Question: I want to display my products data from firebase but I don't know what I am doing wrong.
'''
class HomeActivity : AppCompatActivity() {
private var productsRef: DatabaseReference? = null
private var layoutManager: RecyclerView.LayoutManager? = null
override fun onCreate(savedInstanceState: Bundle?) {
super.onCreate(savedInstanceState)
setContentView(R.layout.activity_home)
productsRef = FirebaseDatabase.getInstance().getReference("Products")
override fun onStart() {
super.onStart()
val options = productsRef.let {
FirebaseRecyclerOptions.Builder<Products>()
.setQuery(it!!, Products::class.java)
.build()
}
val adapter = object : FirebaseRecyclerAdapter<Products, ProductsViewHolder>(options) {
override fun onBindViewHolder(holder: ProductsViewHolder, position: Int, model: Products) {
holder.txtProductName.text = model.getPname()
holder.txtProductDescription.text = model.getDescription()
holder.txtProductPrice.text = "Price = " + model.getPrice() + "$"
Picasso.get().load(model.getImage()).into(holder.imageView)
}
override fun onCreateViewHolder(parent: ViewGroup, viewType: Int): ProductsViewHolder {
val view: View = LayoutInflater.from(parent.context).inflate(R.layout.product_items_layout, parent, false)
return ProductsViewHolder(view)
}
}
adapter.startListening()
recycler_menu.adapter = adapter
recycler_menu.layoutManager = LinearLayoutManager(this)
recycler_menu.setHasFixedSize(true)
recycler_menu.layoutManager = layoutManager
}
}
'''
'''
class ProductsViewHolder(itemView: View):RecyclerView.ViewHolder(itemView) {
var txtProductName: TextView = itemView.product_name
var txtProductDescription: TextView = itemView.product_description
var txtProductPrice: TextView = itemView.product_price
var imageView: ImageView = itemView.product_image
}
'''

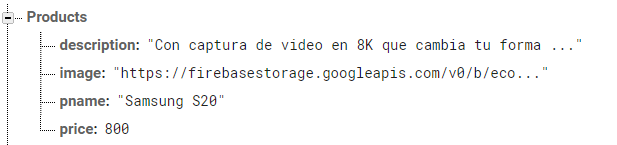
Answer: If you want to show a list of products in a recycler view, you need to have a products in the database. In the screenshot, we see that you have only the properties a single product under '/Products', which isn't enough to populate a recycler view. Firebase will try to load a product from each of your individual properties (like 'description' and 'image') and will fail to do so, because it tries to convert that single value to an entire product object.
---
The structure you'll need is:
'''
Products: {
"someProductId": {
"description: "...",
"imge: "...",
"pname: "...",
"price: "..."
}
}
'''
Now if you have more products, you'll have:
'''
Products: {
"someProductId": {
"description: "...",
"imge: "...",
"pname: "...",
"price: "..."
},
"anotherProductId": {
"description: "...",
"imge: "...",
"pname: "...",
"price: "..."
}
}
'''
And you can load it into the recycler view with the code you already have.
---
To store products in this format, you need to add an extra level to your database with the product ID. If the products have a natural ID already, you can do so with:
'''
productsRef.child("someProductId").setValue(product);
'''
If they don't have an ID, you can let Firebase generate one for you with:
'''
productsRef.push().setValue(product);
'''